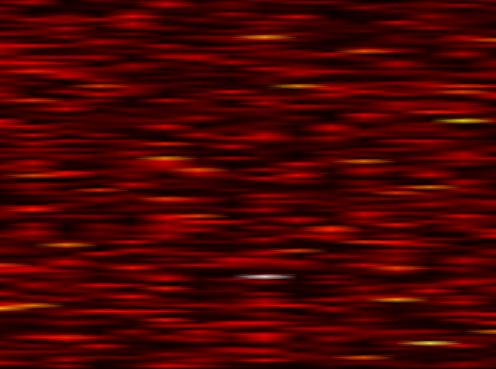
Label: OFDM